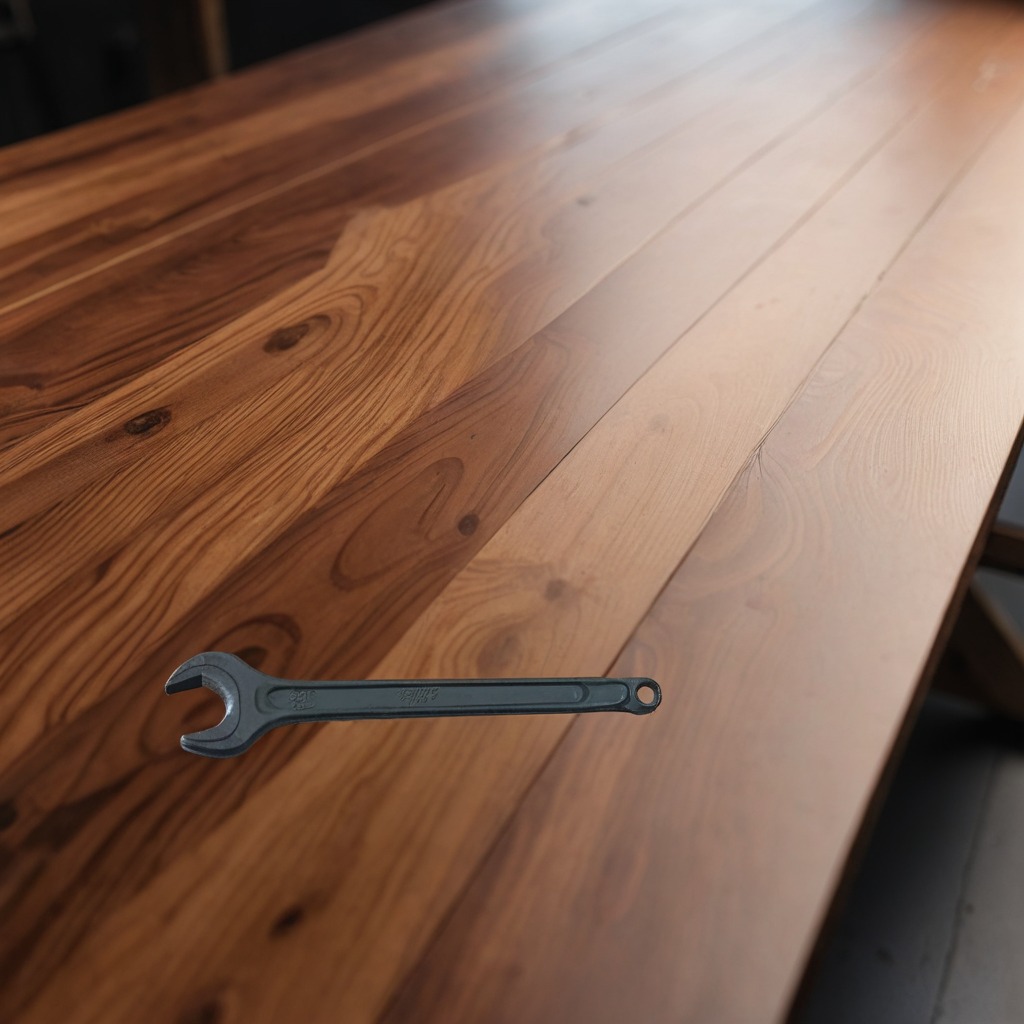
A wrench is lying on the wooden table in a carpentry studio.